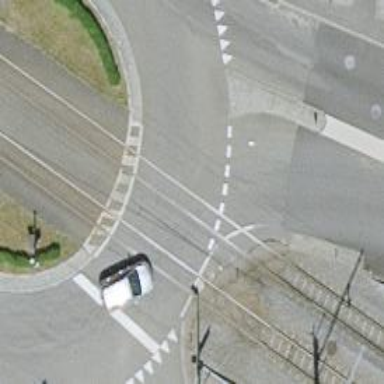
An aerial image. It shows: Level crossing with lights at the railway.